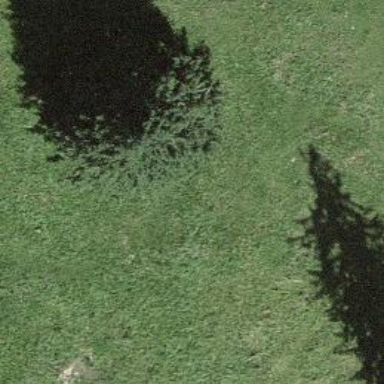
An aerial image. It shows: Beautiful tree in nature.